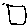
Label: square